Question: I have a "specific Manager" which inherits "Manager",
I also have a "specific Object" which inherits "BaseClass"
What I try to code is dealing "BaseClass" properties with "Manager" and dealing "specific Object" properties with "specific Manager".
It might be messy now so I have a Class UML :

Here is the basic of the code:
'''
class Program
{
static void Main(string[] args)
{
SpecificManager ManagerFoo = new SpecificManager();
SpecificManager2 ManagerBar = new SpecificManager2();
}
}
public class Manager
{
public void Manage()
{
// deal with BaseClass properties of the SpecificObject
// myObject should be know as type of SpecificObject or SpecificObject2 depending of SpecificManager child
myObject.isAlive = true;
}
}
public class SpecificManager : Manager
{
public SpecificObject myObjectSpec = new SpecificObject("Alfred");
public void SpecificManage()
{
// Manage Attributes of SpecificObject class
myObjectSpec.level = 2;
base.Manage();
}
}
public class SpecificManager2 : Manager
{
public SpecificObject2 myObjectSpec = new SpecificObject2("Alfred2");
public void SpecificManage2()
{
// Manage Attributes of SpecificObject2 class
myObjectSpec.description = "Foo";
base.Manage();
}
}
public class BaseClass
{
public string gameObject;
public bool isAlive;
public BaseClass(string gameObjectStructure)
{
this.gameObject = gameObjectStructure;
}
}
public class SpecificObject : BaseClass
{
public int level = 1;
public SpecificObject(string objectname) : base(objectname)
{
}
}
public class SpecificObject2 : BaseClass
{
public string description = String.Empty;
public SpecificObject2(string objectname) : base(objectname)
{
}
}
'''
Maybe the way I want this to work is not the right way to do,
so I'm really fine getting some suggestions !
Thank you, dear helper !
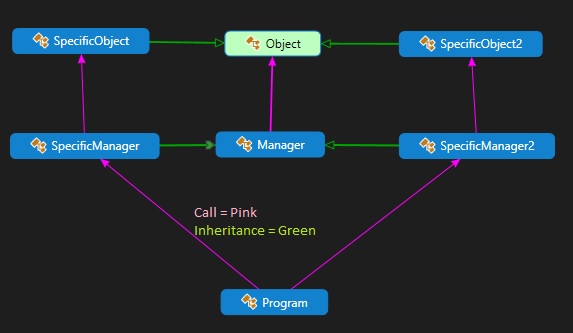
Answer: I might have find a solution.
'''
class Program
{
static void Main(string[] args)
{
SpecificManager specificManager = new SpecificManager();
SpecificManager2 specificManager2 = new SpecificManager2();
//...
specificManager.Manage();
specificManager2.Manage();
}
}
public class Manager
{
dynamic myObject = null;
public void ManagerInit (dynamic myObject)
{
this.myObject = myObject;
}
public void Manage()
{
if (myObject == null)
return;
// deal with BaseClass properties of the SpecificObject
myObject.isAlive = true;
}
}
public class SpecificManager : Manager
{
public SpecificObject myObjectSpec = new SpecificObject("Alfred");
public SpecificManager ()
{
base.ManagerInit(myObjectSpec);
}
public void SpecificManage()
{
// Manage Attributes of SpecificObject class
myObjectSpec.level = 2;
base.Manage();
}
}
public class SpecificManager2 : Manager
{
public SpecificObject2 myObjectSpec2 = new SpecificObject2("Alfred2");
public SpecificManager2 ()
{
base.ManagerInit(myObjectSpec2);
}
public void SpecificManage2()
{
// Manage Attributes of SpecificObject2 class
myObjectSpec2.description = "Foo";
base.Manage();
}
}
public class BaseClass
{
public string gameObject;
public bool isAlive;
public BaseClass(string gameObjectStructure)
{
this.gameObject = gameObjectStructure;
}
}
public class SpecificObject : BaseClass
{
public int level = 0;
public SpecificObject(string objectname) : base(objectname)
{
}
}
public class SpecificObject2 : BaseClass
{
public string description = String.Empty;
public SpecificObject2(string objectname) : base(objectname)
{
}
}
'''
This compile and changes done under Manager are well seen under SpecificManagers.
Terrible thing is that the code won't yell at build if I write stupids things under the Manage method...